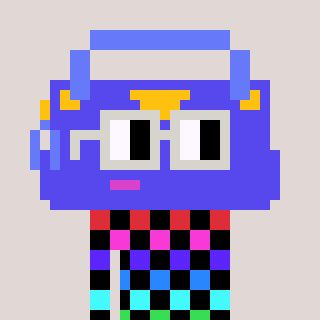
a pixel art character with square light gray glasses, a bag-shaped head and a peachy-colored body on a warm background